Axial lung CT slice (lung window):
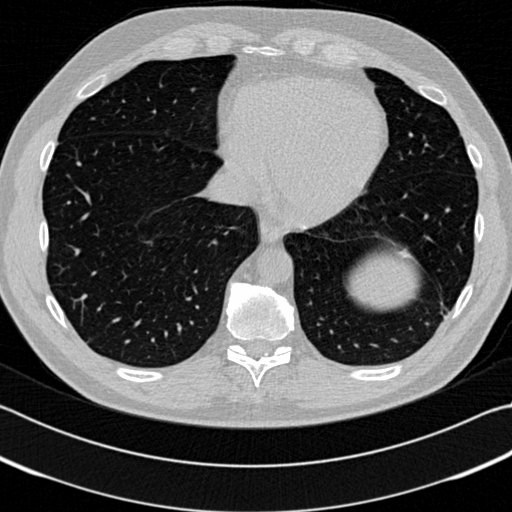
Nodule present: no